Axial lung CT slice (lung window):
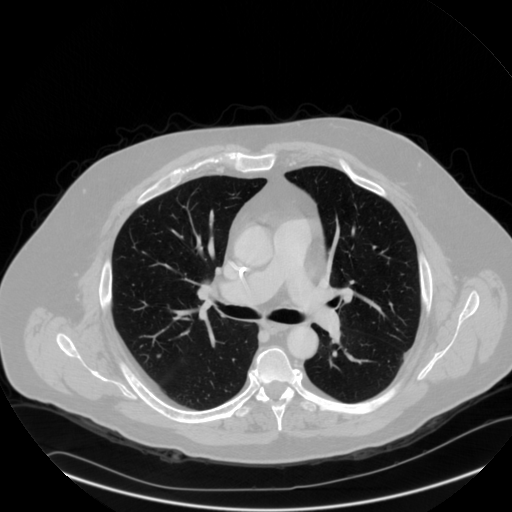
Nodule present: yes
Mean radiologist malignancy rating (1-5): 2.75